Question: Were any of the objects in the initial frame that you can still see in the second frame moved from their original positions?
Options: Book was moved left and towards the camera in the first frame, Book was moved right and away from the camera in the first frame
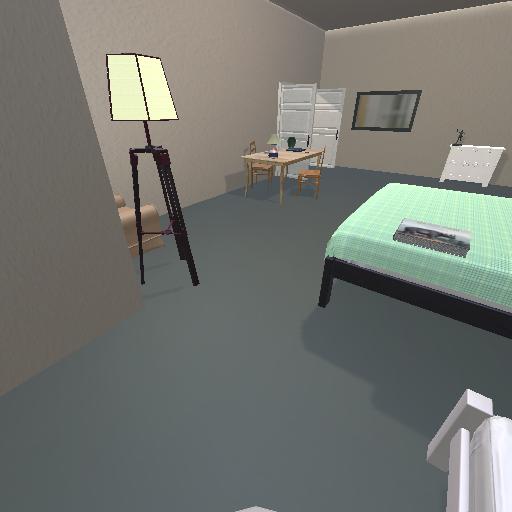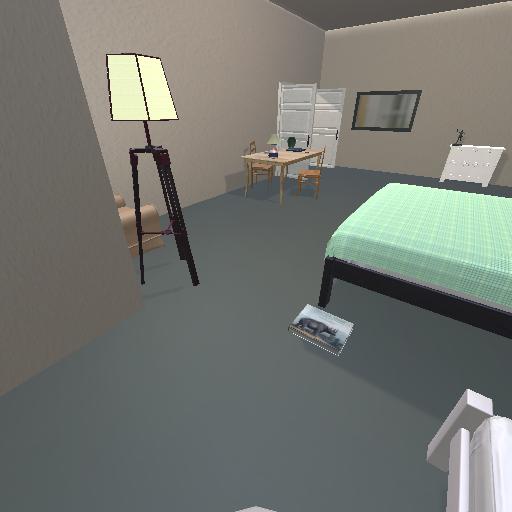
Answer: Book was moved left and towards the camera in the first frame